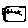
Label: triangle